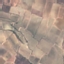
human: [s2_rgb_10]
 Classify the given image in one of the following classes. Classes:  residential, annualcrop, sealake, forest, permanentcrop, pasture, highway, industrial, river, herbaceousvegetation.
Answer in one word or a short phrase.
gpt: PermanentCrop